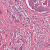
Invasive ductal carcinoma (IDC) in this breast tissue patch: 1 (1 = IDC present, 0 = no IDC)